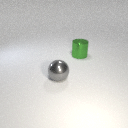
large green metal cylinder behind large gray metal sphere